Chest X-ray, PA view. Patient: 68 years old, sex F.
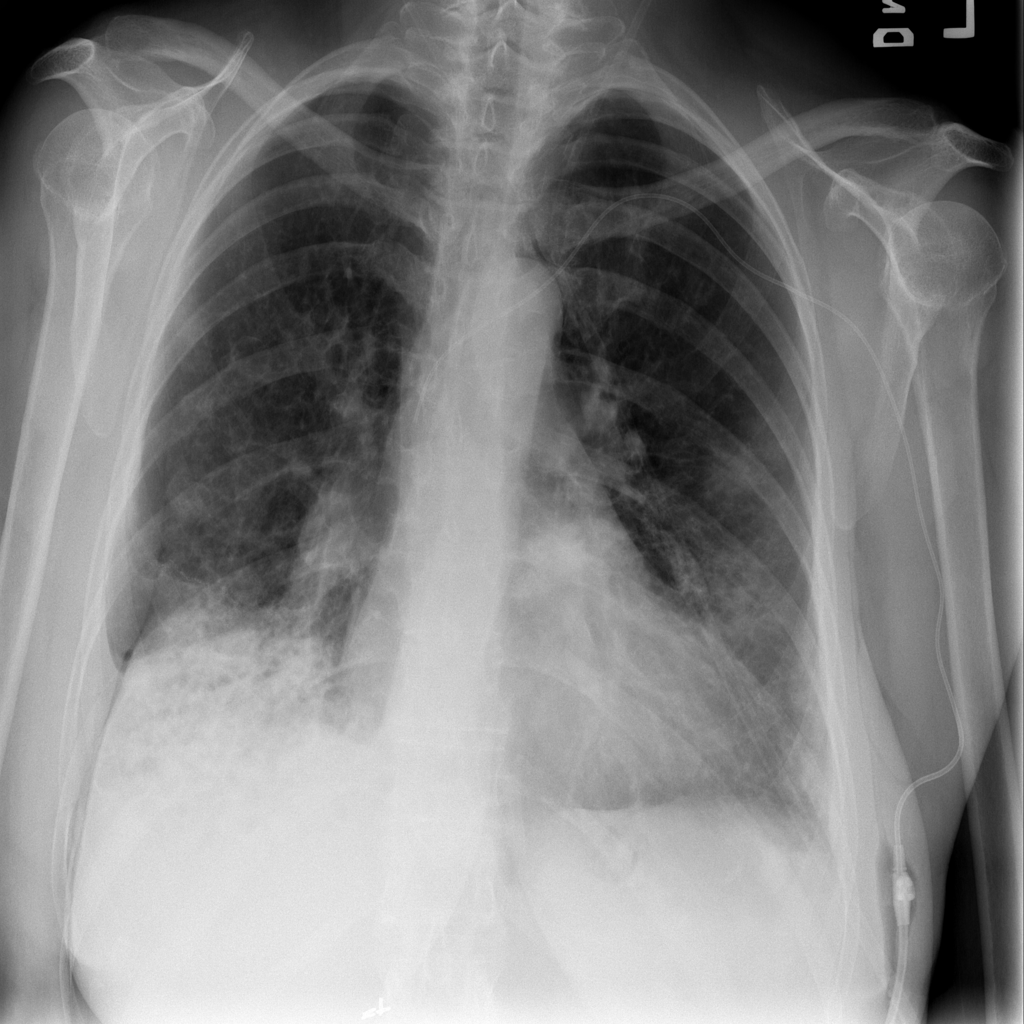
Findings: Consolidation